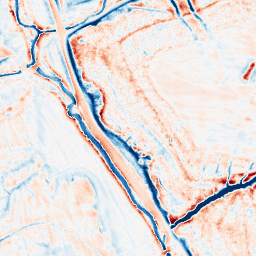
Category: edge_preserving
Decomposition family: guided
Decomposition parameters: radius: 4
eps: 0.1
Upsampling method: cubic_catmull_rom
Upsampling parameters: scale: 8
Upsampling scale: 8